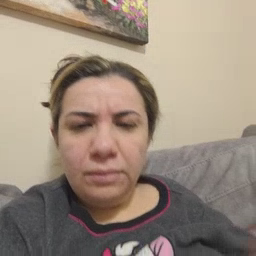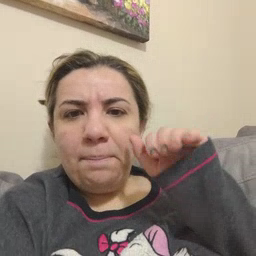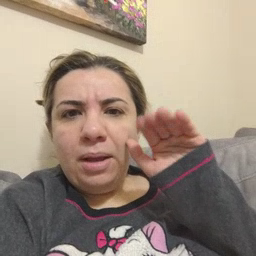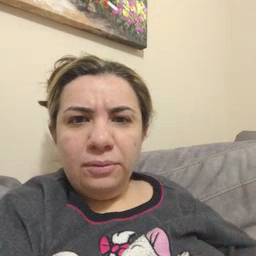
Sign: bye